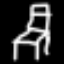
Label: chair